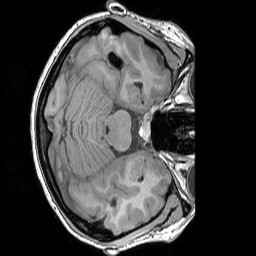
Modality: T1w
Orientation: axial
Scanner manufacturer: siemens
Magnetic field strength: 3 T
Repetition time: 1.83 s
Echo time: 0.00303 s